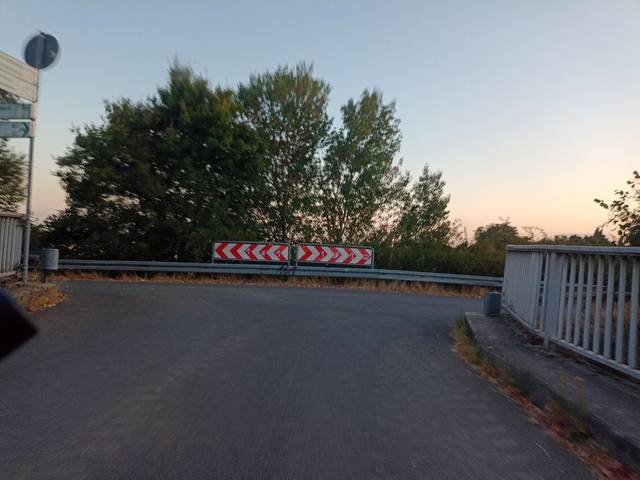
Region: Germany
Coordinates: 50.211, 8.636